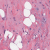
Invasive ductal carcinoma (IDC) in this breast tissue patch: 0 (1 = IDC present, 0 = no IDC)